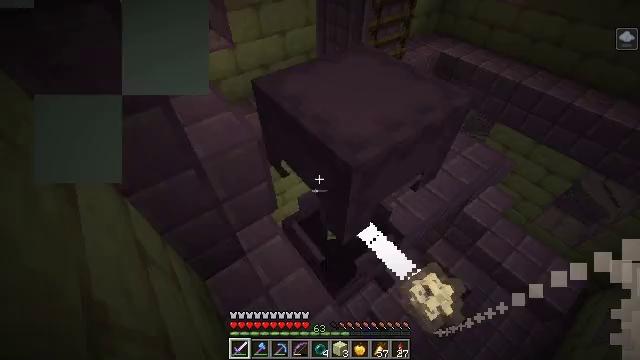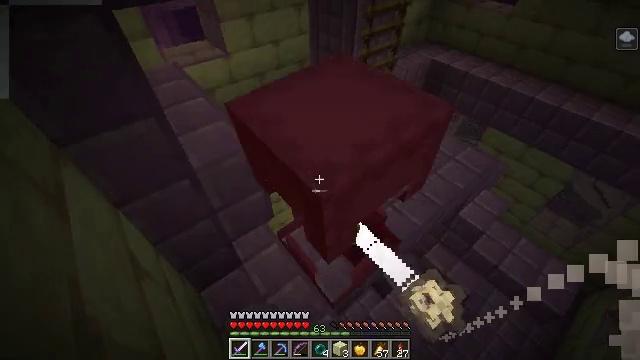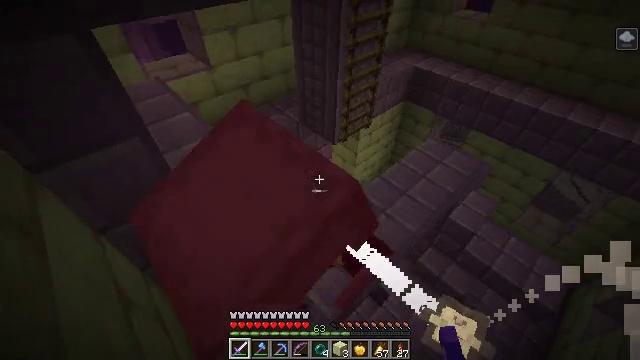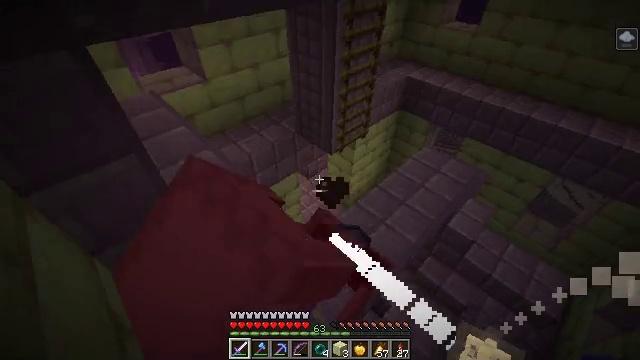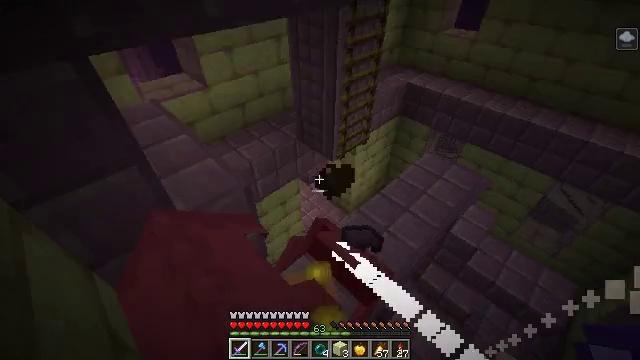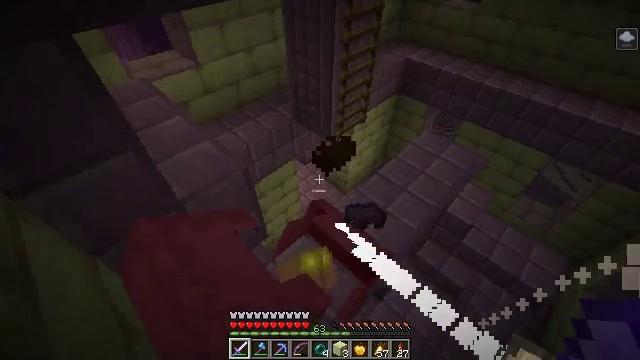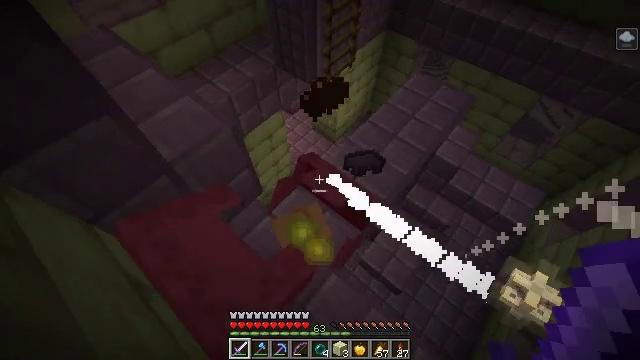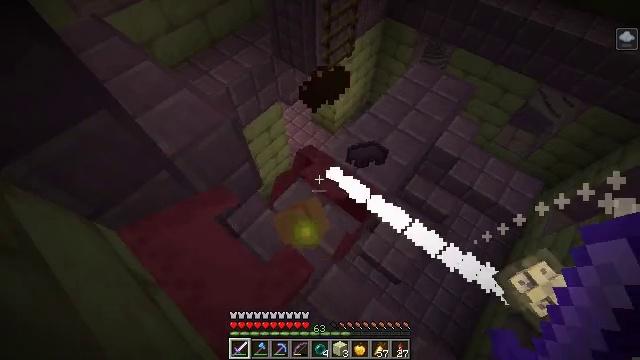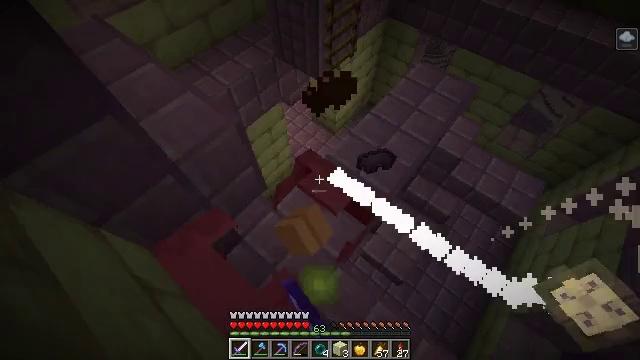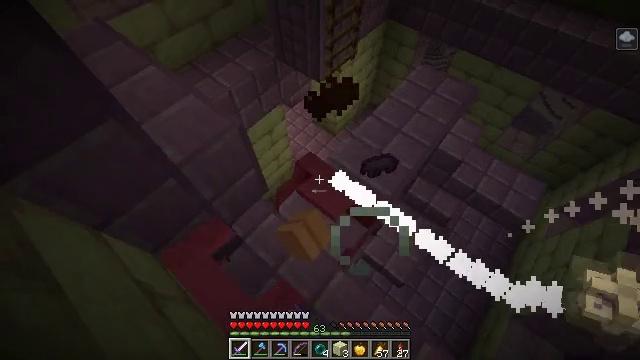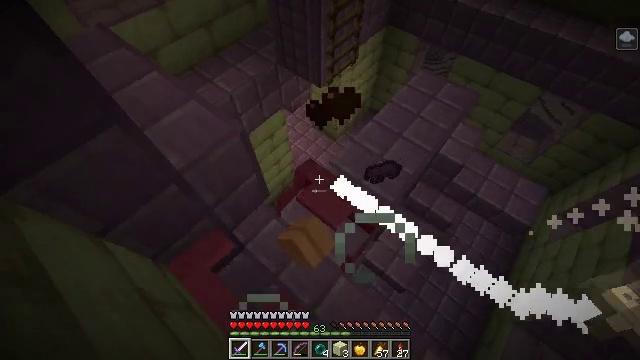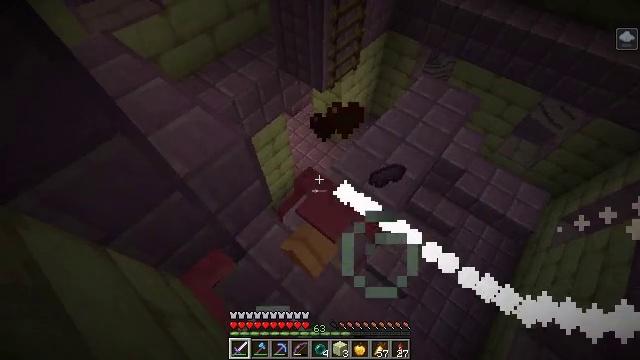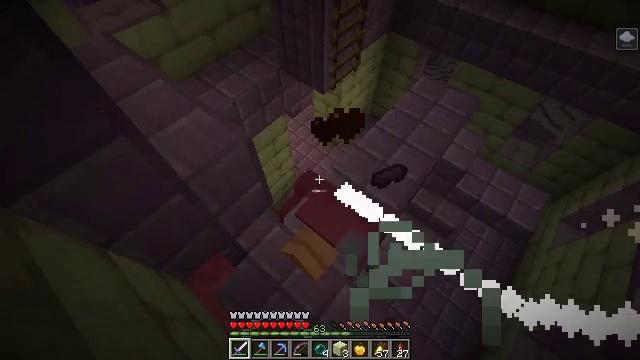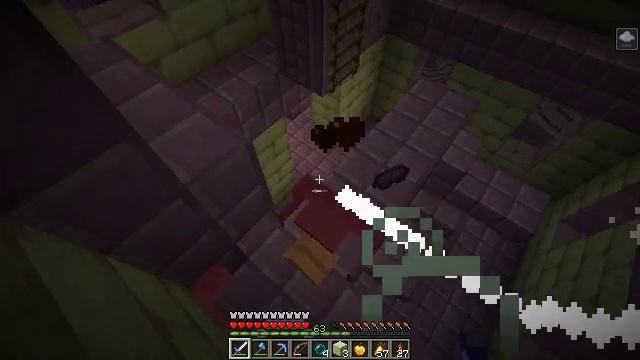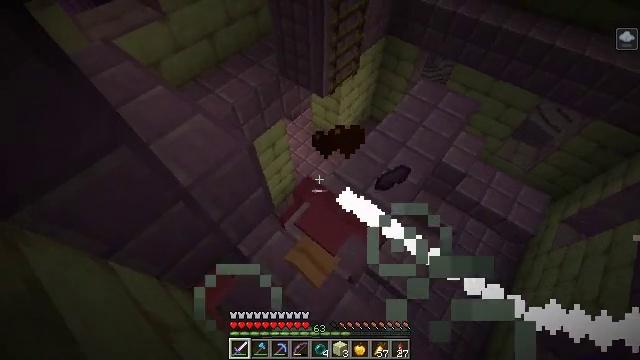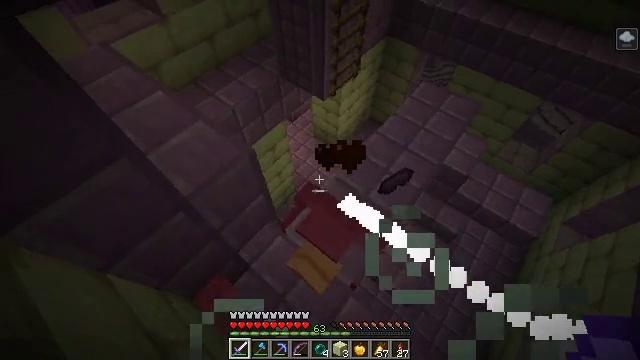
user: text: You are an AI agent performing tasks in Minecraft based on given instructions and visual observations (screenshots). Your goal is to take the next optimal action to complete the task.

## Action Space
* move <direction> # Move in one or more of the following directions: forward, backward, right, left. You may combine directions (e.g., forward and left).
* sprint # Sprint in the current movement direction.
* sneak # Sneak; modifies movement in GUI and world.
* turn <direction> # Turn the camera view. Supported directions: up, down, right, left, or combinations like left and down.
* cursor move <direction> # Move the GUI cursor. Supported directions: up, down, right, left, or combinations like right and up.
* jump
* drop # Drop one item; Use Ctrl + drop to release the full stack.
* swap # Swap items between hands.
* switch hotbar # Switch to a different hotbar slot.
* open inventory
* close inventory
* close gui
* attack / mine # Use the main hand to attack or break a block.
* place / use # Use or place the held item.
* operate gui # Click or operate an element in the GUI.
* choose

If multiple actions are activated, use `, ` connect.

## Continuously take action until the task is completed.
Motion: motion action
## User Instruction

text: Mine the purpur slab in the End city.
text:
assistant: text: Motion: turn right and up
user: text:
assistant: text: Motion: turn right and up
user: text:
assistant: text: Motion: turn right and up
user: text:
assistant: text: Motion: turn up
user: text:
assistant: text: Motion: turn right and down
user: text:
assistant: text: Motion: turn right and down
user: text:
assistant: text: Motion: turn down, attack / mine
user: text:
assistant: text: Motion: attack / mine
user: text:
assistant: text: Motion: no_op
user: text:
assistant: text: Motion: no_op
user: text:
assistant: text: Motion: no_op
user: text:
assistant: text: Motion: no_op
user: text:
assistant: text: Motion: no_op
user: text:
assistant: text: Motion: move forward
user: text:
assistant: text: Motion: move forward
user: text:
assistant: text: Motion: move forward, turn right
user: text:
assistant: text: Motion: turn right
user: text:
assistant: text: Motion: turn right
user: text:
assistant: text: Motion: turn right and up
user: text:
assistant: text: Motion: turn right
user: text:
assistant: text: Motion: move forward, turn right
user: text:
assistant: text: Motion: move forward, turn right
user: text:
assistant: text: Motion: turn right
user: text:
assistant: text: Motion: turn right
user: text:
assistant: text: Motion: no_op
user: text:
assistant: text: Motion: no_op
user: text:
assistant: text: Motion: no_op
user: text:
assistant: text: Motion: no_op
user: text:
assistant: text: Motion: turn right and up, open inventory
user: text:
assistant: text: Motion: open inventory